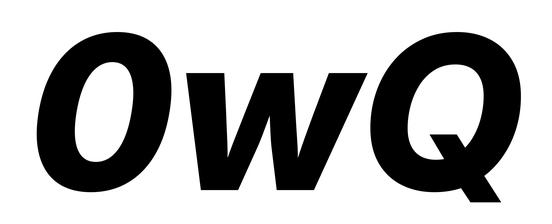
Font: Inter-Italic_ExtraBold_Italic